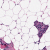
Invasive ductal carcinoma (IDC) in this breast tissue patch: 0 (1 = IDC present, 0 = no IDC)